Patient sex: F
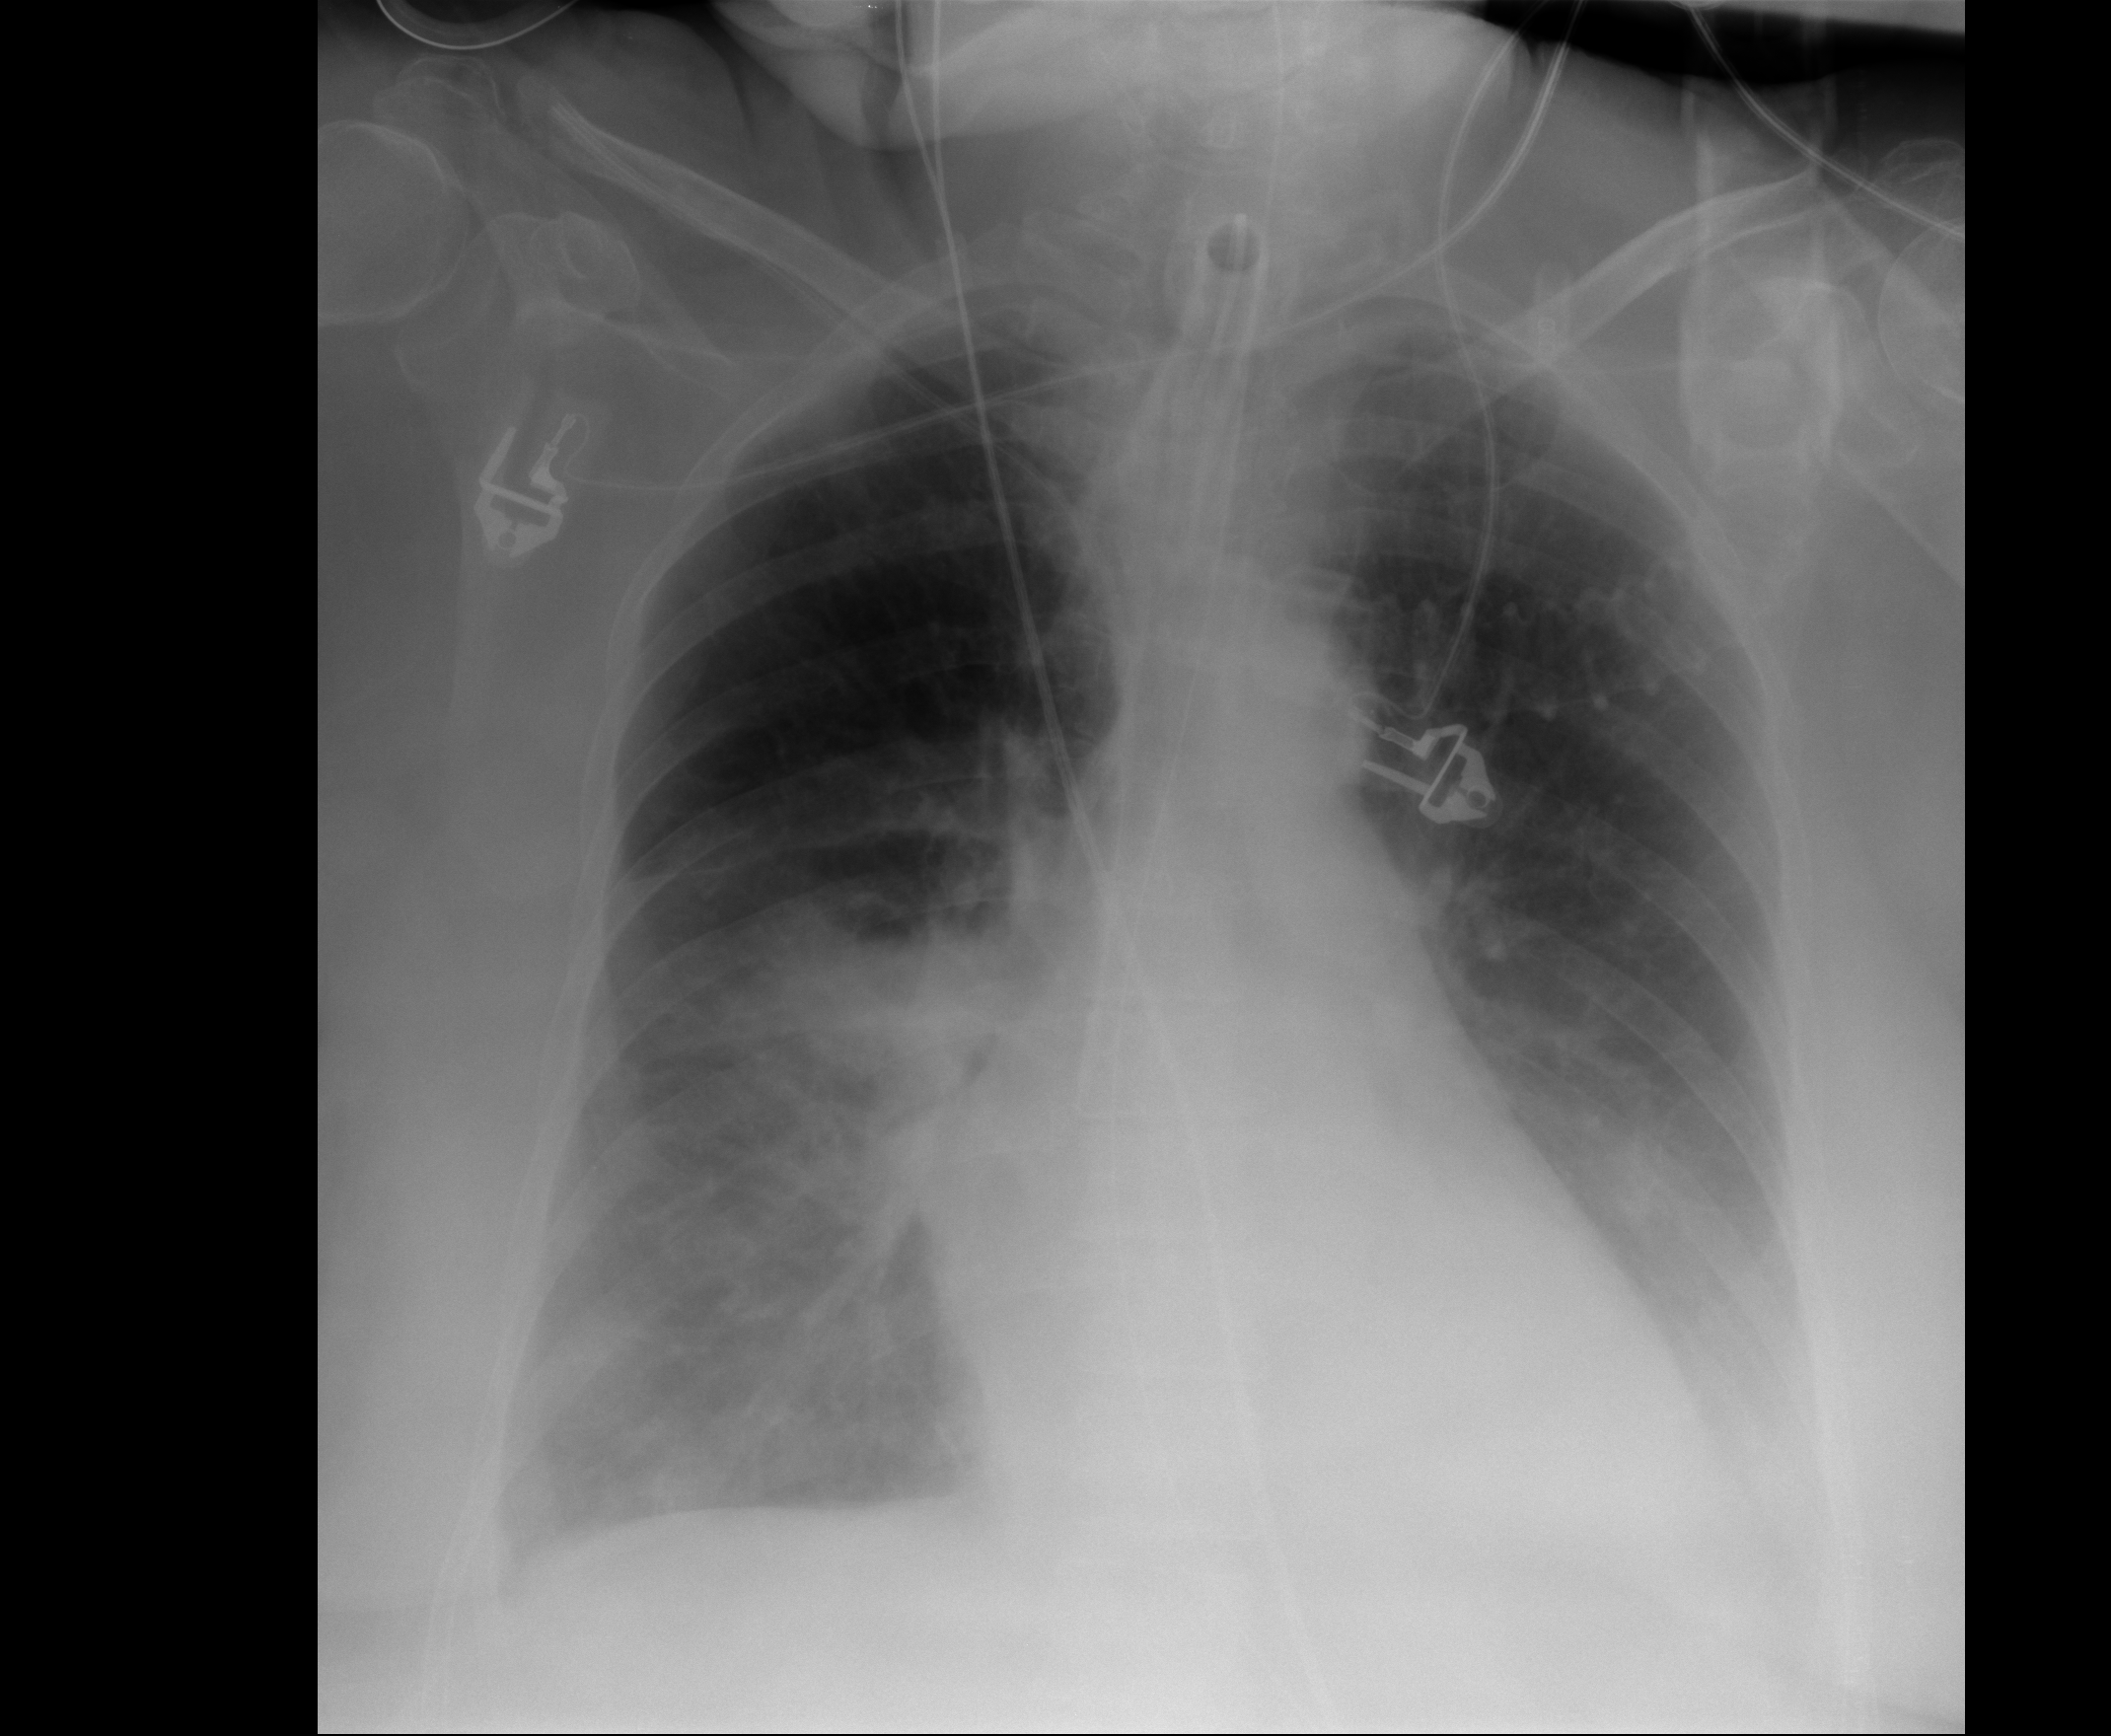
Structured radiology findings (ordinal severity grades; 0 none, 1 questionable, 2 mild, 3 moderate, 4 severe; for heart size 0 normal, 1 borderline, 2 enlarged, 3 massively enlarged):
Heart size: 0
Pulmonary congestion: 0
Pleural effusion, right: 1
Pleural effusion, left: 2
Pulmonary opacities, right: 2
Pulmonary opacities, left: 0
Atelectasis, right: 2
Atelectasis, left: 0